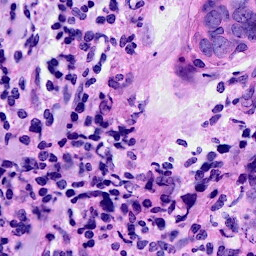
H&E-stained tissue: Breast